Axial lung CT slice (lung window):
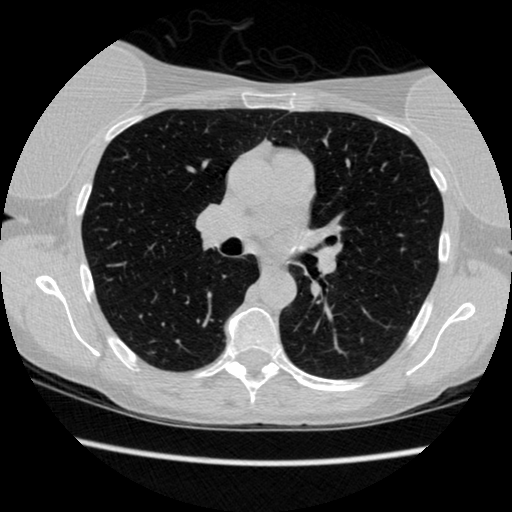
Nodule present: no